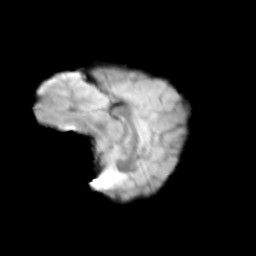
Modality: T2w
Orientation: sagittal
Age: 12
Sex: female
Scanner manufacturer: siemens
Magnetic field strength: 3 T
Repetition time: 3.8 s
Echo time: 0.07 s